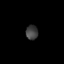
Tissue: lung
Cell type: Epithelial cells
Senescence score: 0.1895
Nuclear area (px): 176
Mean DAPI intensity: 62.466